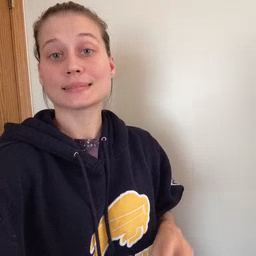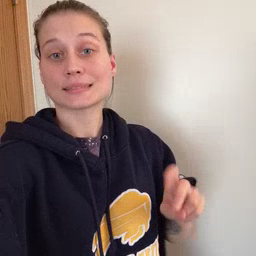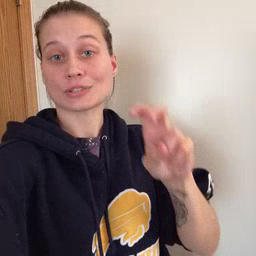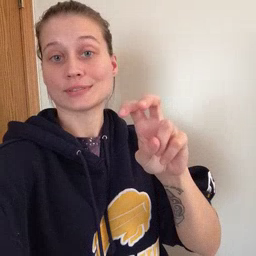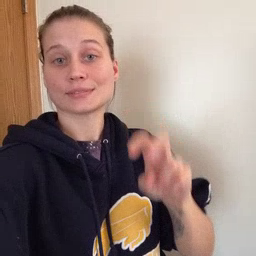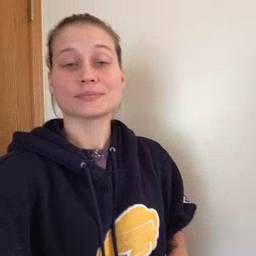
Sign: stairs